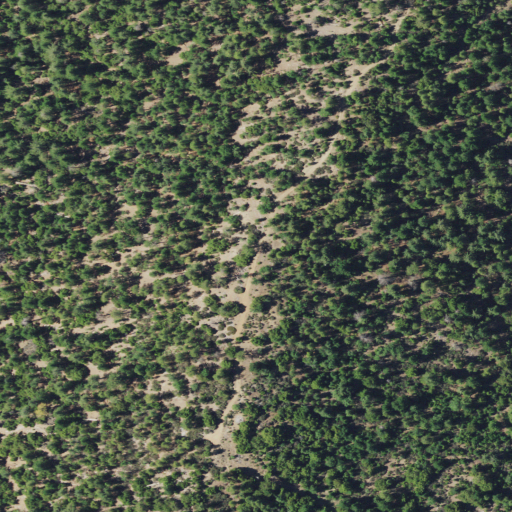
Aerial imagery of mountain in California named All Top containing evergreen forest, grassland, shrub, and open development